Chest X-ray:
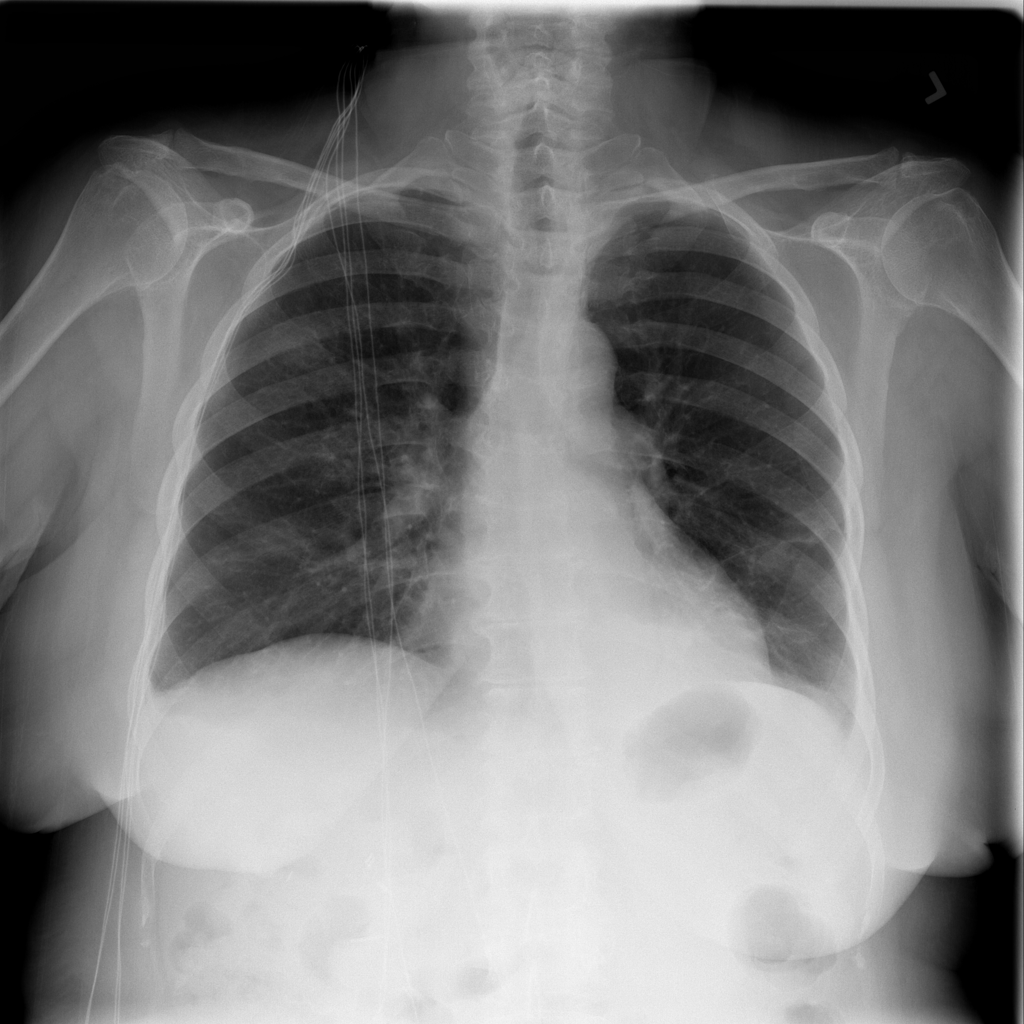
Findings: Consolidation, Effusion
No abnormal finding: no